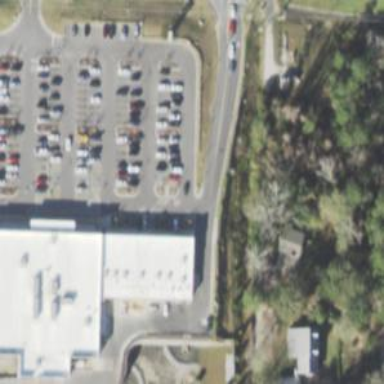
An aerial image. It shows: Parking space.